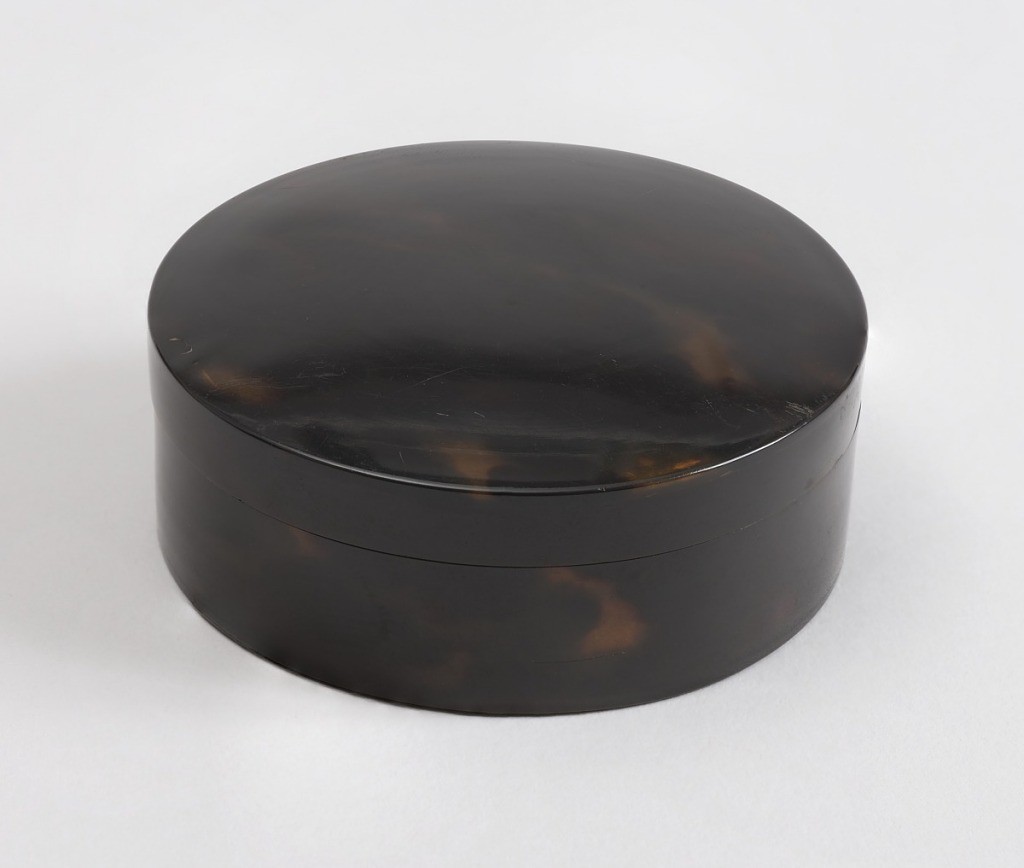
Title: Box
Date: late 19th century
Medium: Shaped tortoiseshell
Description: Circular tortoiseshell box with lid.